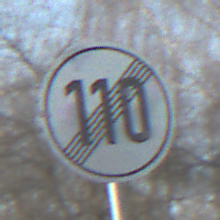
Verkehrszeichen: EndeGeschwindigkeit110
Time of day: MorningAfternoon
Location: Outdoor (Suburban)
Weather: PartlyCloudy
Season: NotSpecified
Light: Natural